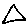
Label: triangle